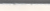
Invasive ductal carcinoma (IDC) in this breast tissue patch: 0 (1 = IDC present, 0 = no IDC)